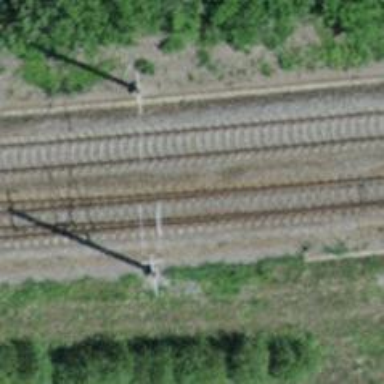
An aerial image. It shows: Railway switch with the turnout pointing to the right.